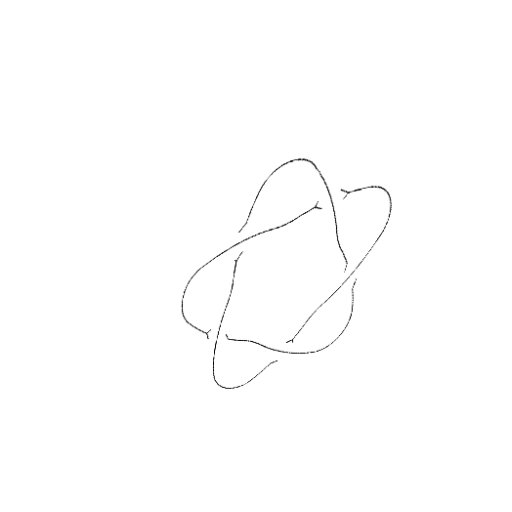
Crossing number: 5